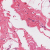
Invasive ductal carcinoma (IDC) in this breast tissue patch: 0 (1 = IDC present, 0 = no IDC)